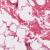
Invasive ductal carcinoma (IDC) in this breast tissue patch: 0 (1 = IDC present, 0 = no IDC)